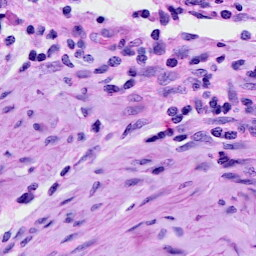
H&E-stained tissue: Cervix